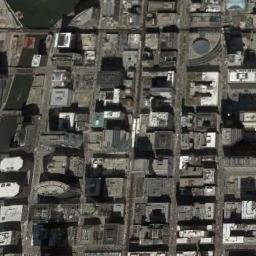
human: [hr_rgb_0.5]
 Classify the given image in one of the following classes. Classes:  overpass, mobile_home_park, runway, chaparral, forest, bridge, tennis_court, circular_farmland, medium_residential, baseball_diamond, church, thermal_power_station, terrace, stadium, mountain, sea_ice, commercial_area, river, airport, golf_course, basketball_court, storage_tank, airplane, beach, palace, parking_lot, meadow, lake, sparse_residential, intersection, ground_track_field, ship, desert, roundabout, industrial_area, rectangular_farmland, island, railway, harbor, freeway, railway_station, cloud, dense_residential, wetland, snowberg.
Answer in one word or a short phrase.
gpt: commercial_area